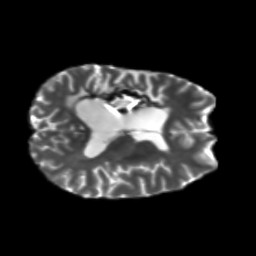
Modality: T2w
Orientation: axial
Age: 31
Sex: female
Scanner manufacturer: siemens
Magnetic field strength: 3 T
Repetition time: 5.25 s
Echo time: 0.08 s